Aerial crown-view tile of a tropical tree (Barro Colorado Island, Panama), acquired 20250818:
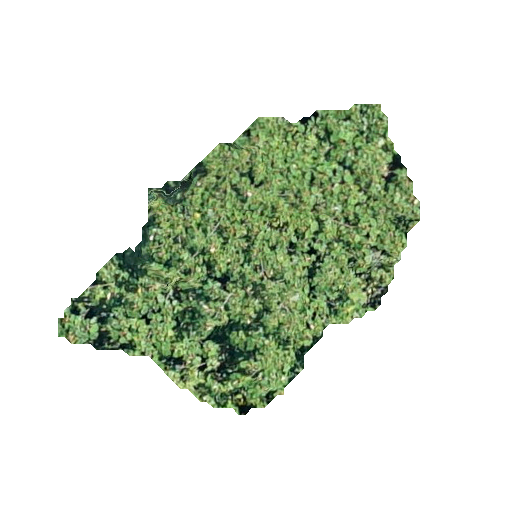
Species: Ochroma pyramidale
GBIF accepted scientific name: Ochroma pyramidale
Crown area: 93.0 m²